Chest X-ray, PA view. Patient: 28 years old, sex F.
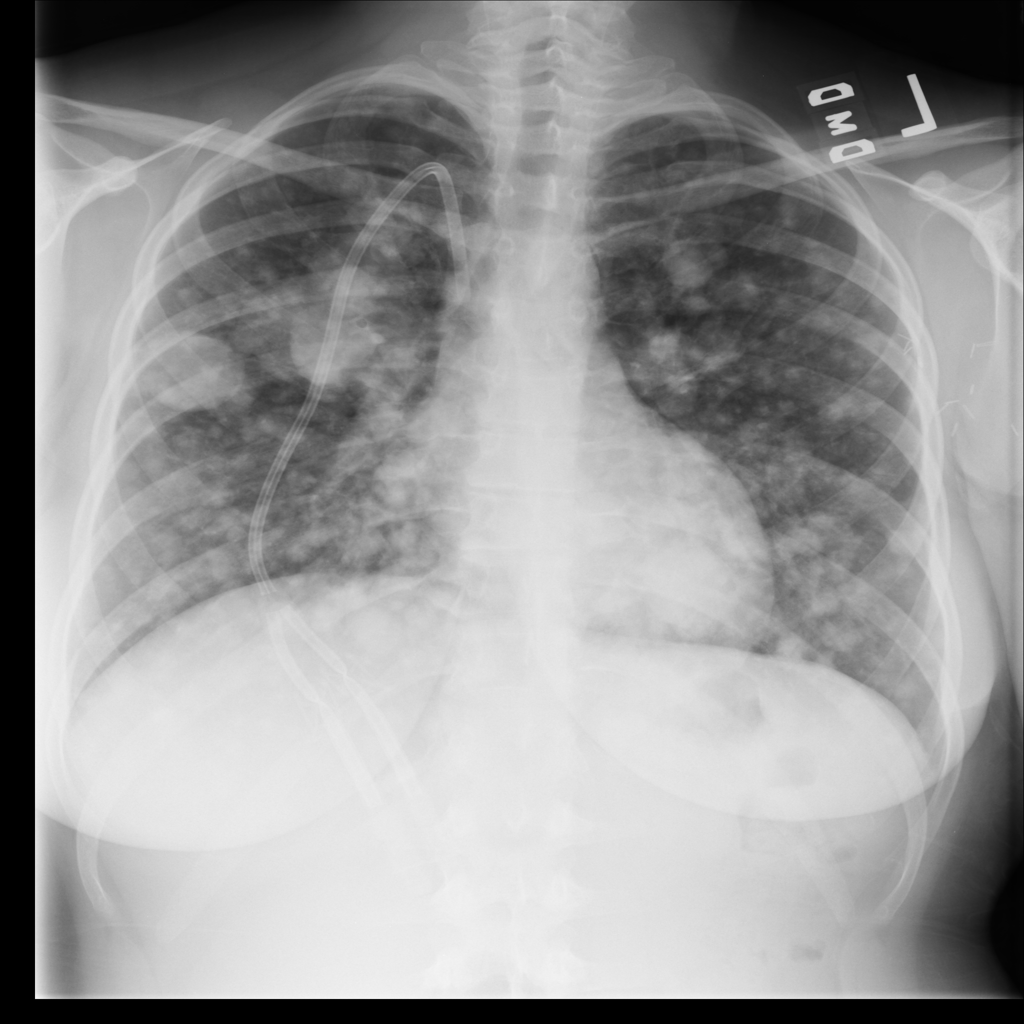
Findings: Nodule